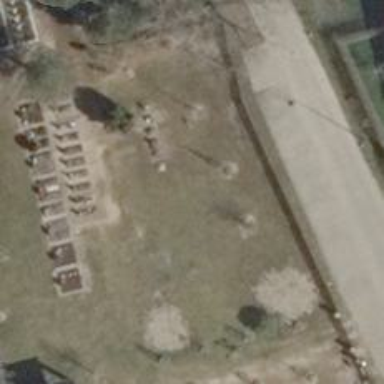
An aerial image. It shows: Historic memorial located in graveyard.